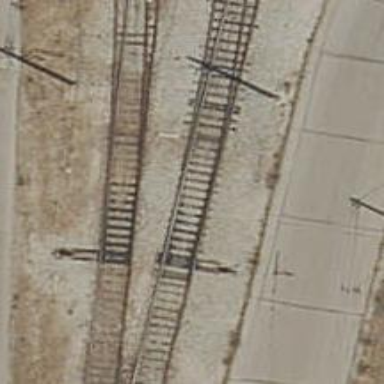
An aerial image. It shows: Rail yard with electrified contact lines for the railway.